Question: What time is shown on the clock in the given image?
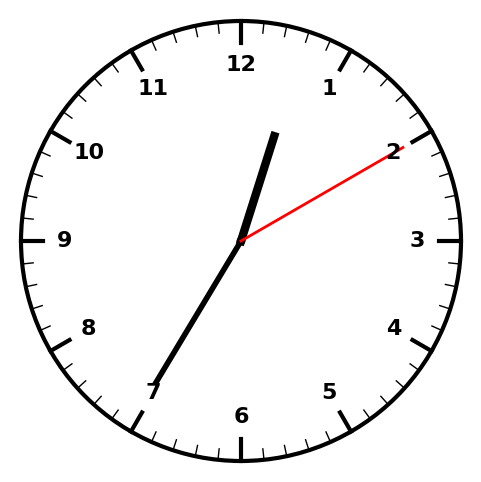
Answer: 12:35:10